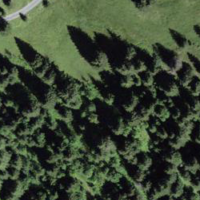
EUNIS habitat code: 43
Species observed at this site:
Rhododendron ferrugineum
Sorbus aucuparia